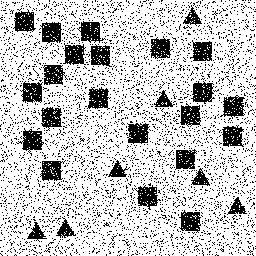
Squares: 21
Triangles: 7
Stars: 0
Total shapes: 28